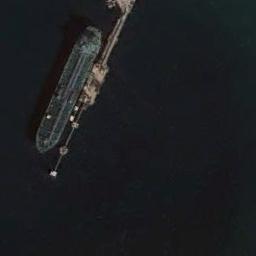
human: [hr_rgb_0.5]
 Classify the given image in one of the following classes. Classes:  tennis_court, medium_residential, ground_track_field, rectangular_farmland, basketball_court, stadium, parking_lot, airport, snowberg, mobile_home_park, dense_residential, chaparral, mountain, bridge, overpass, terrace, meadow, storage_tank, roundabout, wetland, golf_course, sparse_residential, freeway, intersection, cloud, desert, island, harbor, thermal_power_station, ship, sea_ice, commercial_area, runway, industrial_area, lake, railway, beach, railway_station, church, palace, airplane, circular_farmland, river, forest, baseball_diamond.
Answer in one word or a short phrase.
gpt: ship